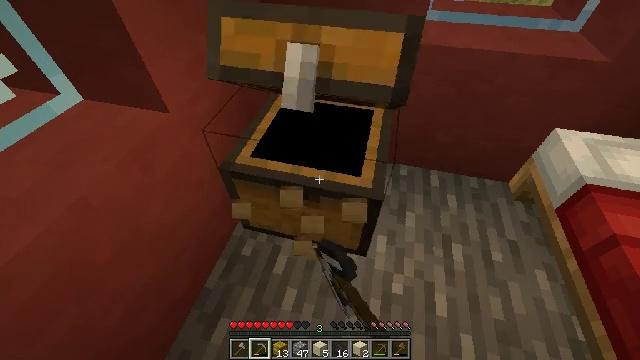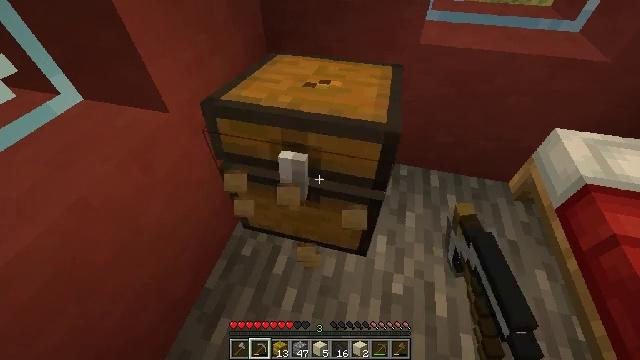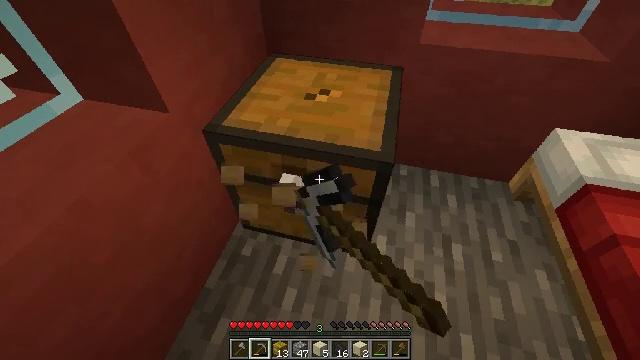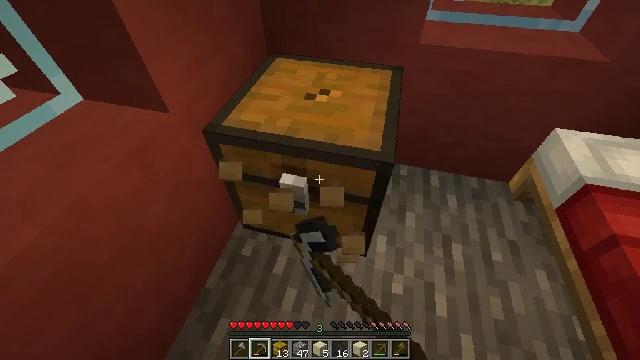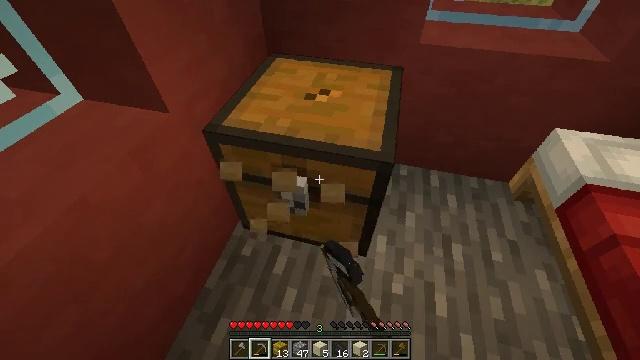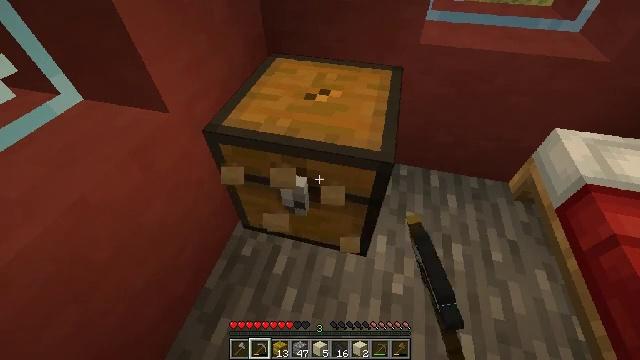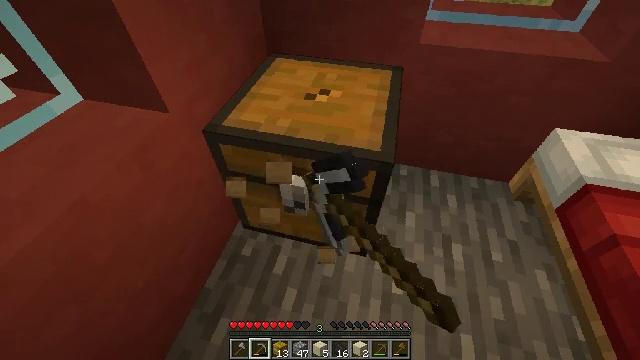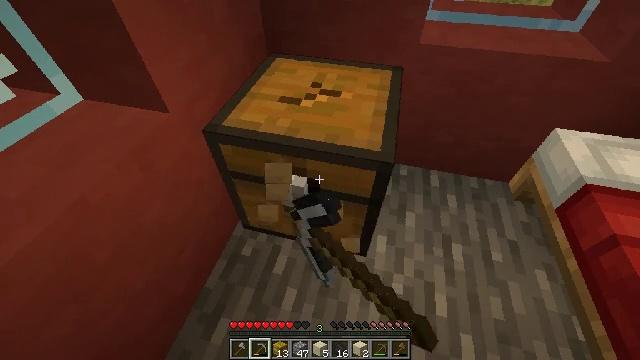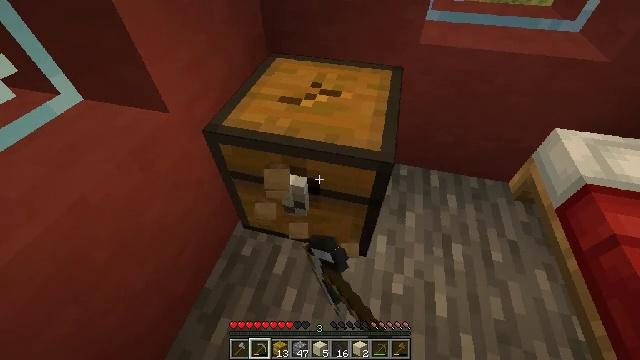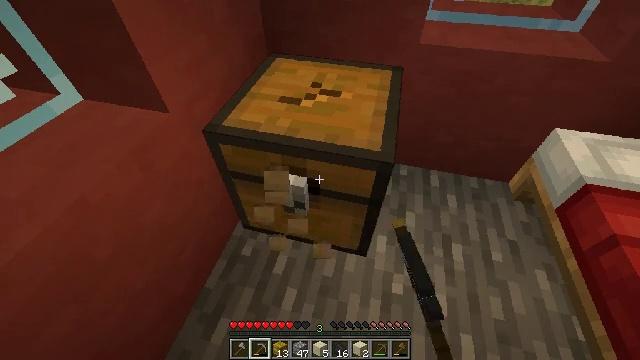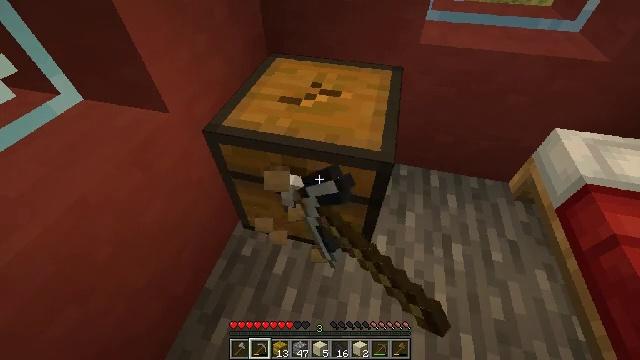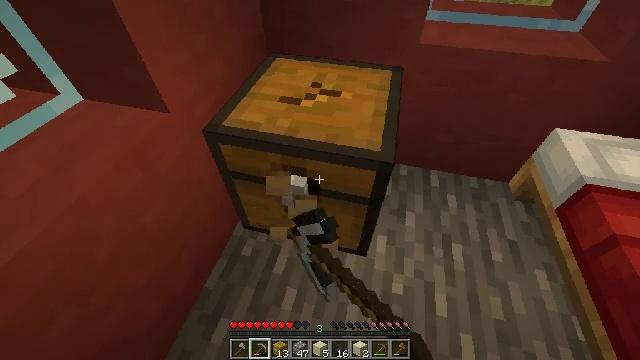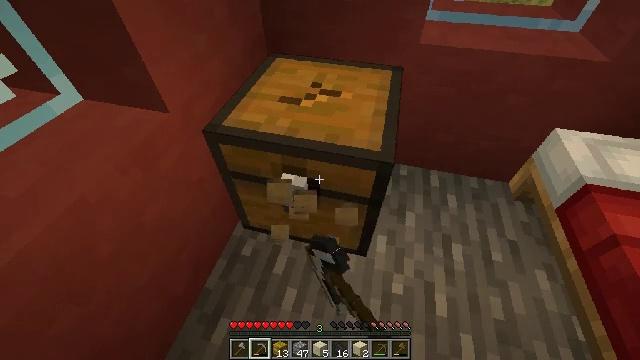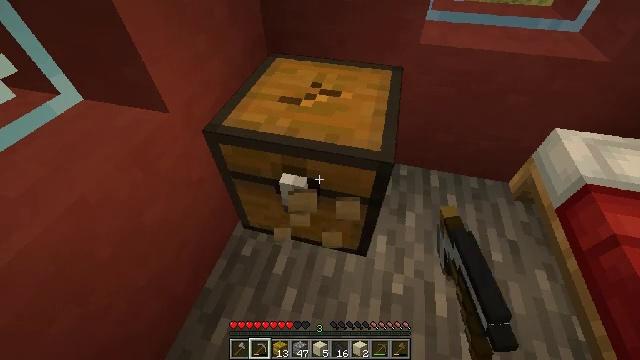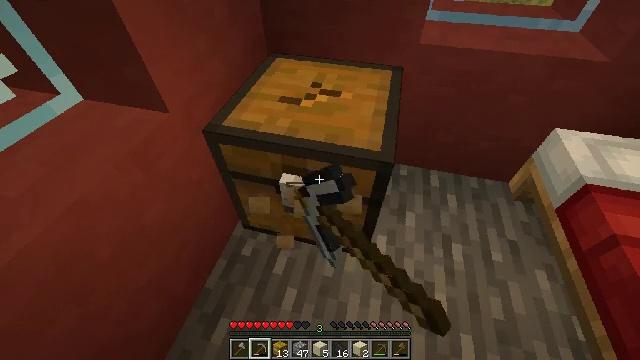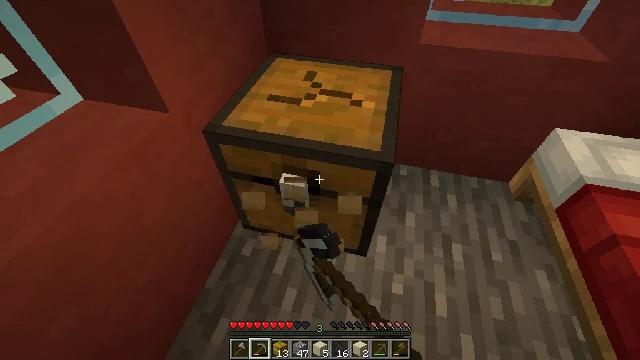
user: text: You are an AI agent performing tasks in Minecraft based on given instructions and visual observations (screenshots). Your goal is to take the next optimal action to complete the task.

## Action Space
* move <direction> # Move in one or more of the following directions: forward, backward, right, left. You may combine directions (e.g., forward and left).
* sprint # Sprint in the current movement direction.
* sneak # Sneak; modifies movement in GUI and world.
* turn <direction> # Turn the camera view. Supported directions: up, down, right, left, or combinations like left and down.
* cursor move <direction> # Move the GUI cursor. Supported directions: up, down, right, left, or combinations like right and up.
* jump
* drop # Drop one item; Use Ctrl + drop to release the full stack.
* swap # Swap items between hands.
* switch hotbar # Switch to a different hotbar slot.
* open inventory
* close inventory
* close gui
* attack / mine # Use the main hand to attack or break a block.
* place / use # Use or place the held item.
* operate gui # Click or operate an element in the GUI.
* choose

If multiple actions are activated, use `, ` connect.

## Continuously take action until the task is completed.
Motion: motion action
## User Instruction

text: Reclaim the chest into your inventory.
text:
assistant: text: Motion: attack / mine
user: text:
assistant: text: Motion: attack / mine
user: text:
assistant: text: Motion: attack / mine
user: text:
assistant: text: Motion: attack / mine
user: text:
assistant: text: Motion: attack / mine
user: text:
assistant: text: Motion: attack / mine
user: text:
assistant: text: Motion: attack / mine
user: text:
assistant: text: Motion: attack / mine
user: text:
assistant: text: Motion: attack / mine
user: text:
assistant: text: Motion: attack / mine
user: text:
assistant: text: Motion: attack / mine
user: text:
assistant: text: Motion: attack / mine
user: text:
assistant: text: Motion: attack / mine
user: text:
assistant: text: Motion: attack / mine
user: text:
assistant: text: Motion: attack / mine
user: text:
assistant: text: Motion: attack / mine
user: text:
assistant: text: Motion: attack / mine
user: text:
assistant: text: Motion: attack / mine
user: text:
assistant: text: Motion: attack / mine
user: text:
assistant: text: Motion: attack / mine
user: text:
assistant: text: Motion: attack / mine
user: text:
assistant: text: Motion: attack / mine
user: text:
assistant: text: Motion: attack / mine
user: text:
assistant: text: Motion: attack / mine
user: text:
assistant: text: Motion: attack / mine
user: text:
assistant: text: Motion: attack / mine
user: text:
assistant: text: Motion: attack / mine
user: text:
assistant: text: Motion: attack / mine
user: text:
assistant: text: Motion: attack / mine
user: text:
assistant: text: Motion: attack / mine